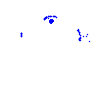
Particle: pion